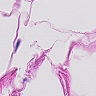
Metastatic tissue present: no